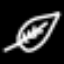
Label: leaf